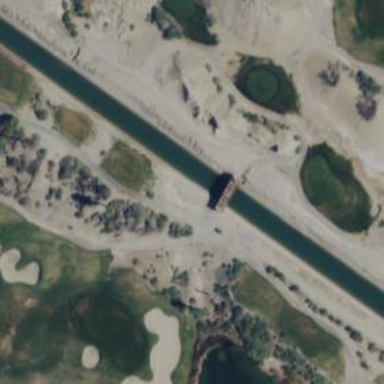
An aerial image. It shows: Path bridge over golf path.